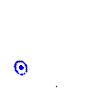
Particle: electron